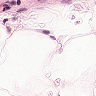
Metastatic tissue present: no